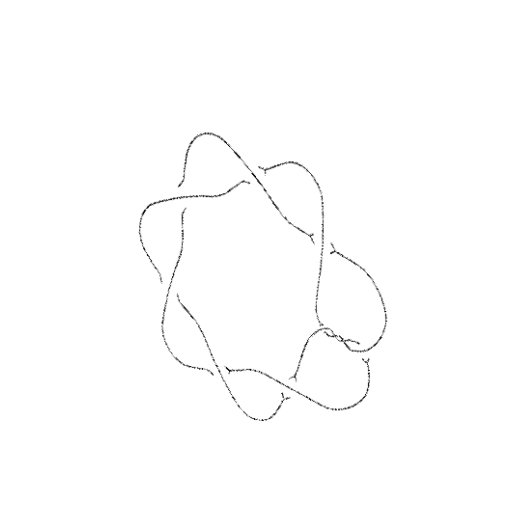
Crossing number: 10